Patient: sex M, age 23
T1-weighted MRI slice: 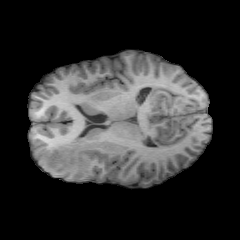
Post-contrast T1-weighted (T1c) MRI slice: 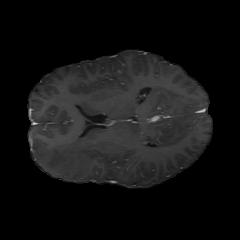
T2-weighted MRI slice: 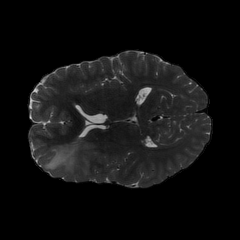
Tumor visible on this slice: yes
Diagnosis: Oligodendroglioma, IDH-mutant, 1p/19q-codeleted
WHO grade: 2